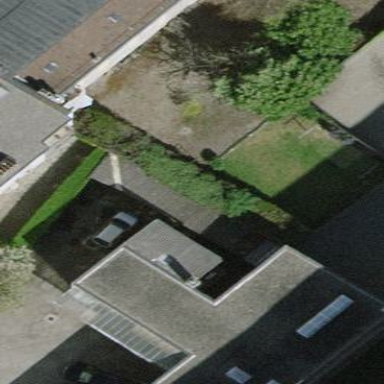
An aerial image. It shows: View of roof of building.